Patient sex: F
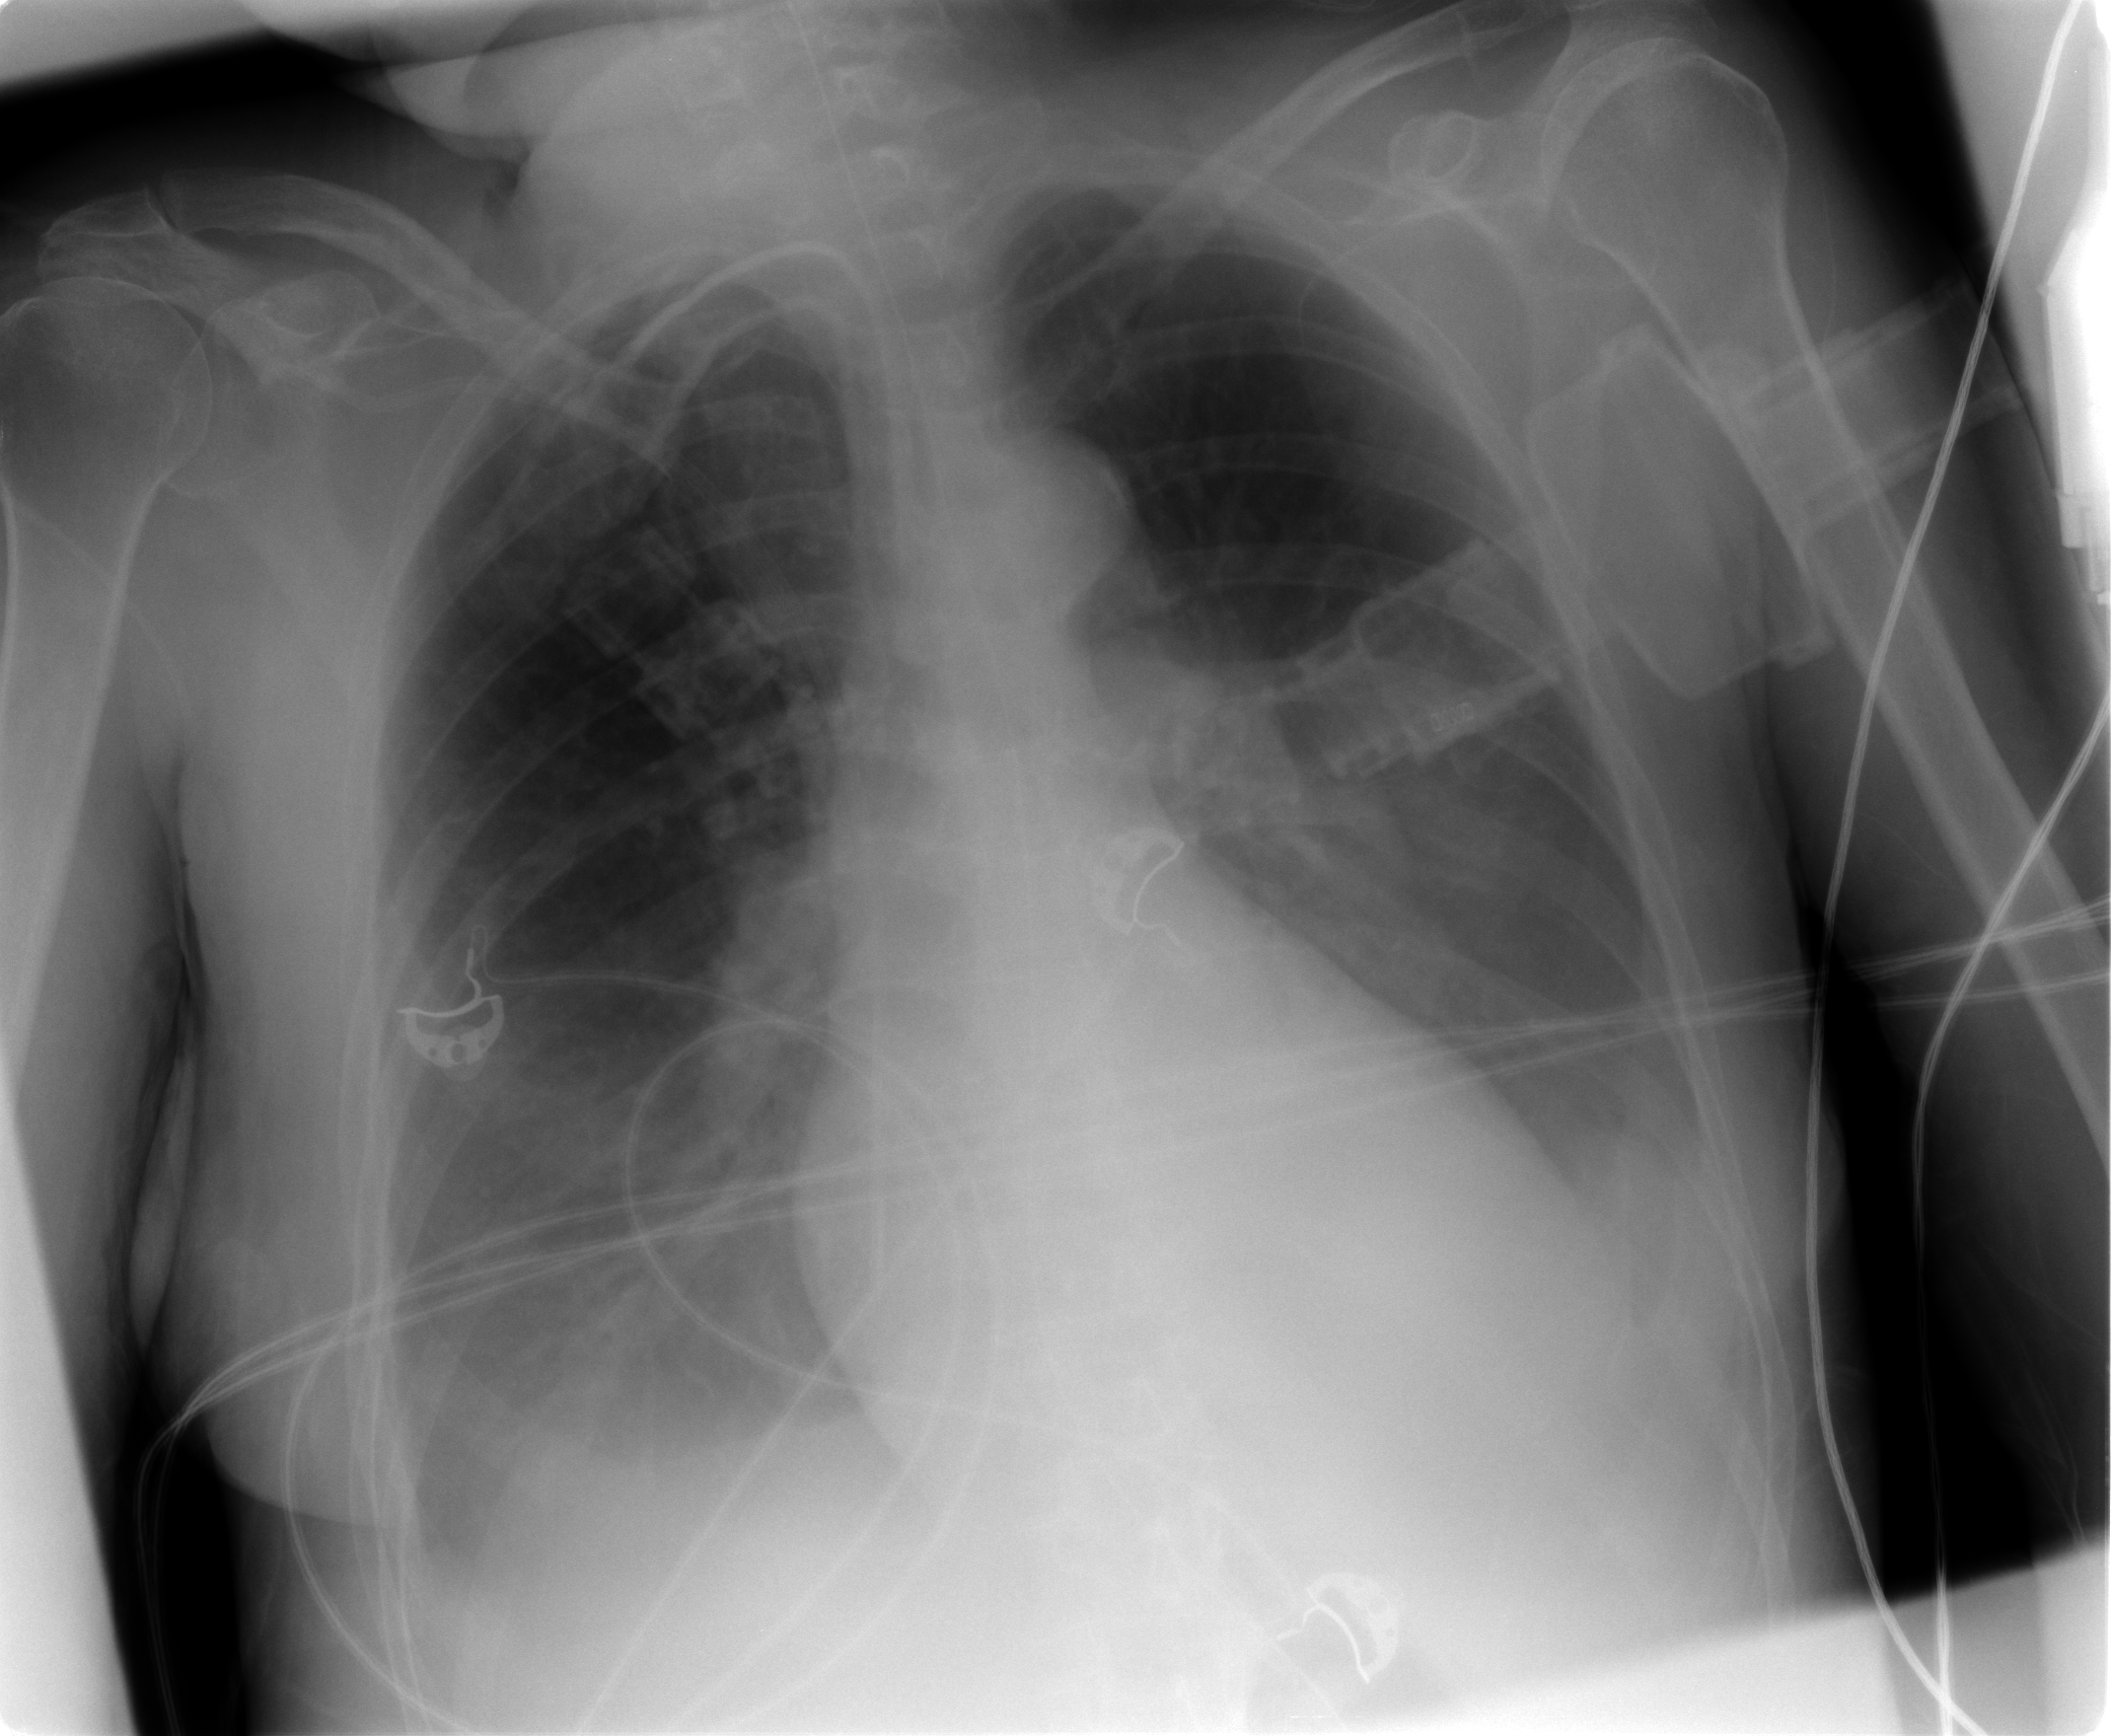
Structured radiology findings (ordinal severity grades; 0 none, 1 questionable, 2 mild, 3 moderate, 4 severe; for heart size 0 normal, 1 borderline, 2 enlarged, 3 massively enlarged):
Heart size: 2
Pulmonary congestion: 1
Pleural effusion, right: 3
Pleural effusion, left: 3
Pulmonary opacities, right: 0
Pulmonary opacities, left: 2
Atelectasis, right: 2
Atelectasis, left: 2